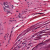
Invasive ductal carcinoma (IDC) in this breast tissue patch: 0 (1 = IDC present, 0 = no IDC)